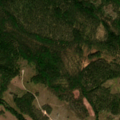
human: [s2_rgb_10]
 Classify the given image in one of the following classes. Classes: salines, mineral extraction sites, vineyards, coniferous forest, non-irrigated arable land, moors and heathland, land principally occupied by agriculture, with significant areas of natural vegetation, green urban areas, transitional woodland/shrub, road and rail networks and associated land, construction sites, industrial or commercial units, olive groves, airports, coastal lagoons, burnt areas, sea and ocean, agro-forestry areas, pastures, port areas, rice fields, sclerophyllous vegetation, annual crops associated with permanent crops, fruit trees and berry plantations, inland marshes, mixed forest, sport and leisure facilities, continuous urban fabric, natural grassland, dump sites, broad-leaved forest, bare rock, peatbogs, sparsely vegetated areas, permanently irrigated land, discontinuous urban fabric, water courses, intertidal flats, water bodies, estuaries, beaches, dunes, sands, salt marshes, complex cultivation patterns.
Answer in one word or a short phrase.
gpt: coniferous forest, transitional woodland/shrub